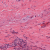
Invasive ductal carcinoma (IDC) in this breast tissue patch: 1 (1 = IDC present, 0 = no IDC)